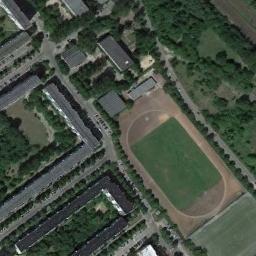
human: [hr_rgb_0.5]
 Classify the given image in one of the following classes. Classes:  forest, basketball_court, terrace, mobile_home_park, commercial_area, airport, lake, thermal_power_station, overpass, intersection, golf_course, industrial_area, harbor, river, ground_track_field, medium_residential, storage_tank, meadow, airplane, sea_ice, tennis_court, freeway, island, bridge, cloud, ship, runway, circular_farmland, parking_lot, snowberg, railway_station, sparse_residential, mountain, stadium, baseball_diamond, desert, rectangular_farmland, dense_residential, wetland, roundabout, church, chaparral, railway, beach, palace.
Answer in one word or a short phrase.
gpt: ground_track_field